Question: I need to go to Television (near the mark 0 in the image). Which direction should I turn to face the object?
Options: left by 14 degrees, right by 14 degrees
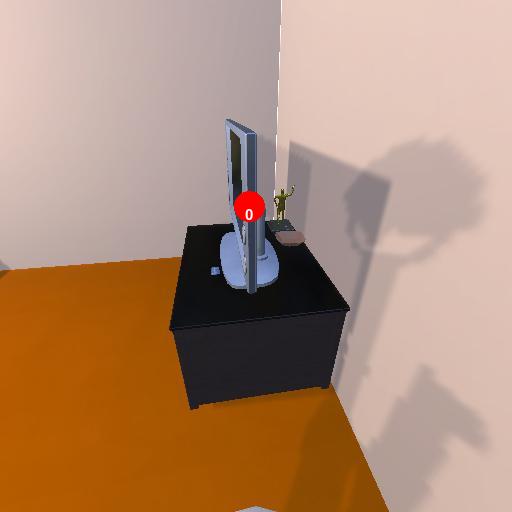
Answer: left by 14 degrees